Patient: sex F, age 40
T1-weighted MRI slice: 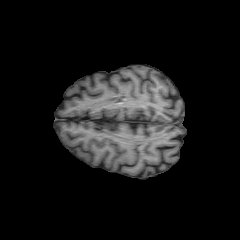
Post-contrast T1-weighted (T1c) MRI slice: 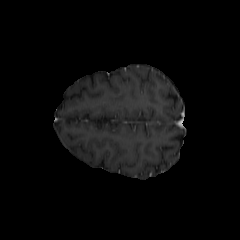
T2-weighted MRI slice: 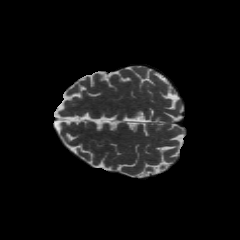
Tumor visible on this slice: no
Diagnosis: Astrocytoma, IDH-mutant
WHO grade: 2